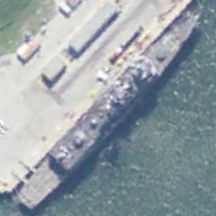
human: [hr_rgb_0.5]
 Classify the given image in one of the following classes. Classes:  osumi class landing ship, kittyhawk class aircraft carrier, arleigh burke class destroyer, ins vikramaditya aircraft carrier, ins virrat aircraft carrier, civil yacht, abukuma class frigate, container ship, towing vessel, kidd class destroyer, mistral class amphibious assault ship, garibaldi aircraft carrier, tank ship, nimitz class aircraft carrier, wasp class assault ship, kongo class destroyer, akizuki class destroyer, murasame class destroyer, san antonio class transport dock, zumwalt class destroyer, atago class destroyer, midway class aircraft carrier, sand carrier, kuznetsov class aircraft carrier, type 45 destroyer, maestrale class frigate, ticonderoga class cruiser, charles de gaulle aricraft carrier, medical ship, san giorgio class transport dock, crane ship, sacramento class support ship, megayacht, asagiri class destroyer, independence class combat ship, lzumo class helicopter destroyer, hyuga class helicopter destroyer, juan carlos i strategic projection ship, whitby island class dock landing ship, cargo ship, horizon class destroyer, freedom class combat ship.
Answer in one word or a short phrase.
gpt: Ticonderoga class cruiser